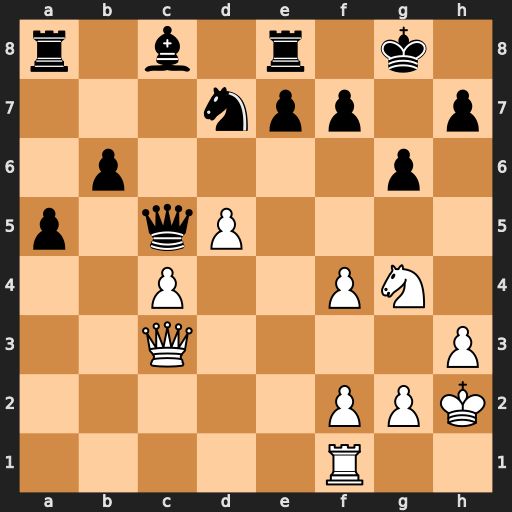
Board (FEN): r1b1r1k1/3npp1p/1p4p1/p1qP4/2P2PN1/2Q4P/5PPK/5R2
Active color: w
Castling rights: -
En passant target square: -
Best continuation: Nh6+ Kf8 Qh8#